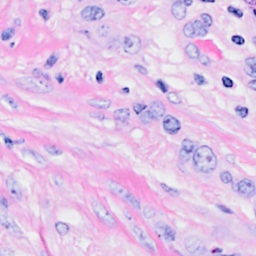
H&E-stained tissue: Breast